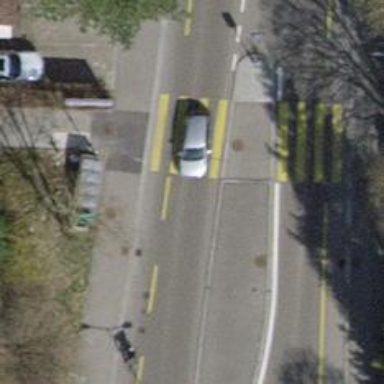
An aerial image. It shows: Marked asphalt footway with marked crossing. The crossing includes island.